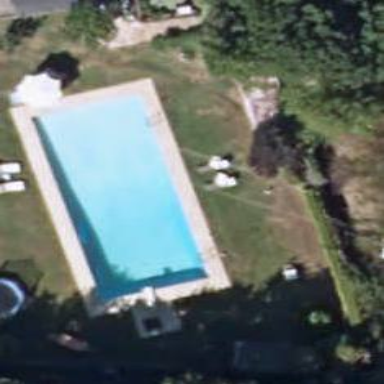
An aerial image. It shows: Swimming pool located in leisure land.